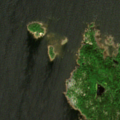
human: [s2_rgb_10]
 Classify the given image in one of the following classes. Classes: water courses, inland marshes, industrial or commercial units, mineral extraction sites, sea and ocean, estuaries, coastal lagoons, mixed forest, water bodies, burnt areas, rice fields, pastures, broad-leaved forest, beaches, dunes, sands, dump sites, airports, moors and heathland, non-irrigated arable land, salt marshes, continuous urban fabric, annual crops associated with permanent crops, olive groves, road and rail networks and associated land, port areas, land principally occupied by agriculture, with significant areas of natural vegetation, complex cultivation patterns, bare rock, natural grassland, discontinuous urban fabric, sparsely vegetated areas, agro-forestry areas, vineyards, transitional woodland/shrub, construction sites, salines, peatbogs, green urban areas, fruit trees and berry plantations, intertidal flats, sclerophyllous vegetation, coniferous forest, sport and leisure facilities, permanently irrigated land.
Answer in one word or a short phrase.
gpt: mixed forest, sea and ocean